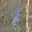
Label: 8